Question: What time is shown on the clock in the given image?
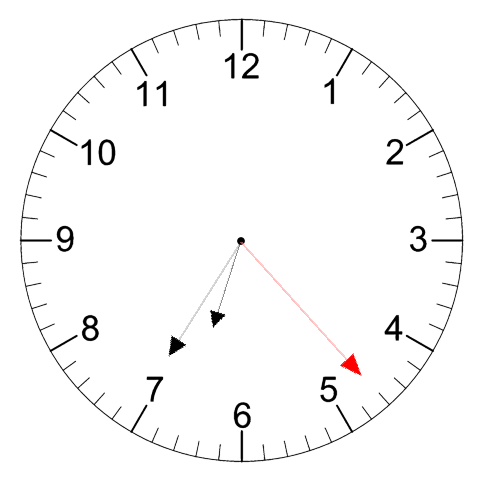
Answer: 06:35:23